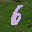
Label: 6